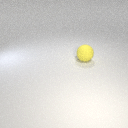
large yellow rubber sphere